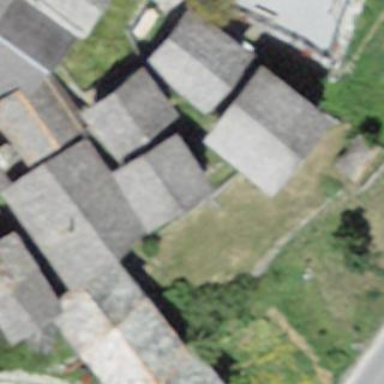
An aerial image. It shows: Building with tile roof.